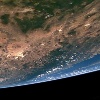
Label: land